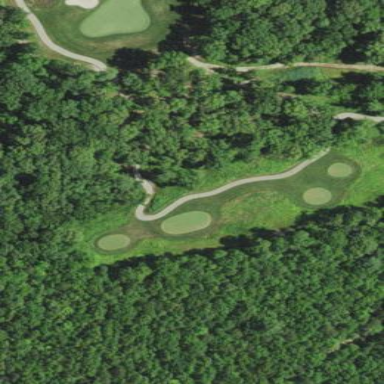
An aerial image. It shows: Area of rough grass used for golf.